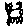
Label: cat